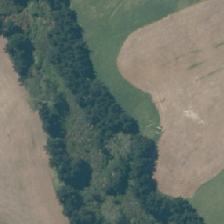
Land cover: deciduous_hardwood